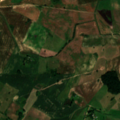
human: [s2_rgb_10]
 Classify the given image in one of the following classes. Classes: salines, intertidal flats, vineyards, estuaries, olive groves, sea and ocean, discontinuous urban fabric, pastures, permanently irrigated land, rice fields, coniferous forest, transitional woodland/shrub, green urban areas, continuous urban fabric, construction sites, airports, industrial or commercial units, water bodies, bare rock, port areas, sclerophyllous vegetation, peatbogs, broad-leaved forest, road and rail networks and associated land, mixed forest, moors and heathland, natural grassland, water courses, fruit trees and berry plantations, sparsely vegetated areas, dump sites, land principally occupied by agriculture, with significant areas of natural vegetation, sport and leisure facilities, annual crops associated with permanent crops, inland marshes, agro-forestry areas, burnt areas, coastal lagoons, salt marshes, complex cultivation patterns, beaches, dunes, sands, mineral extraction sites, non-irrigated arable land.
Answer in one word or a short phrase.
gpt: non-irrigated arable land, pastures, complex cultivation patterns, coniferous forest